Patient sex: M
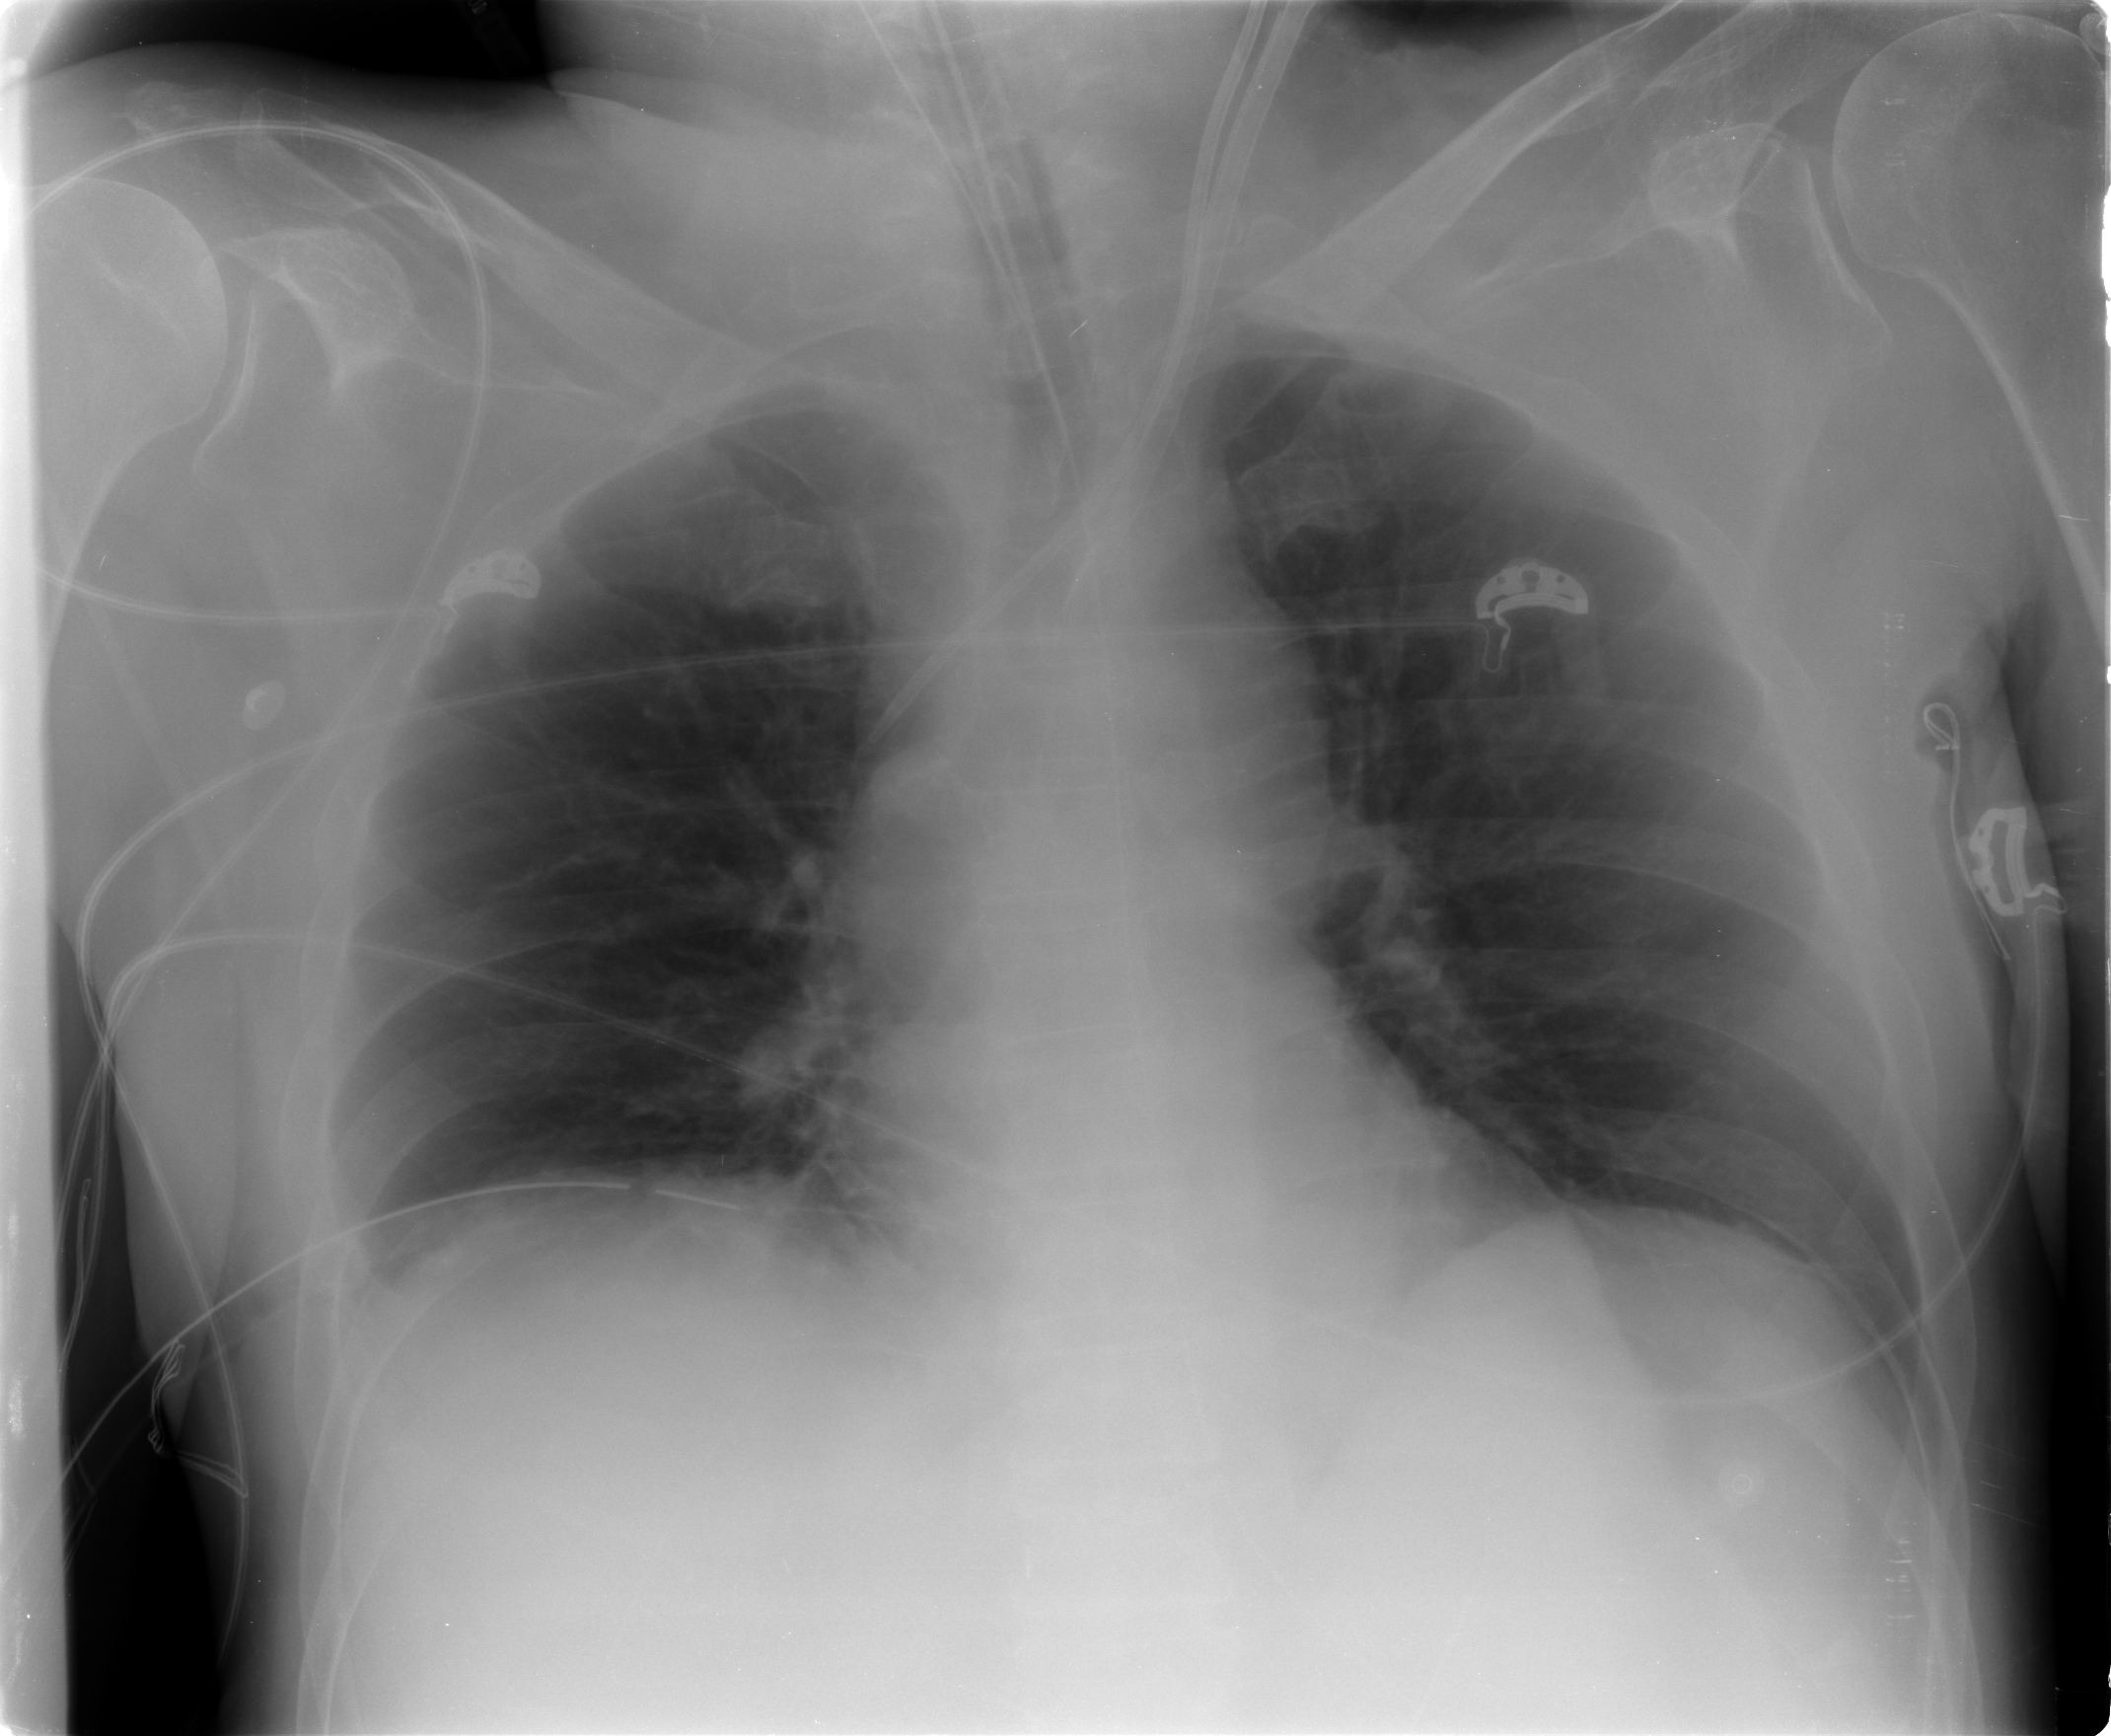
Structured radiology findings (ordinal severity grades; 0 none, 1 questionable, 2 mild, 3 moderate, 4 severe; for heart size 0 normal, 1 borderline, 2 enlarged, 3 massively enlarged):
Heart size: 0
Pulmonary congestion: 0
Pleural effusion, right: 1
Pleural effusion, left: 0
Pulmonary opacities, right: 0
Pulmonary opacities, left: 0
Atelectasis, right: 0
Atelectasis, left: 0